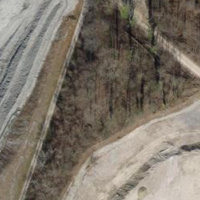
EUNIS habitat code: 56
Species observed at this site:
Prunus padus